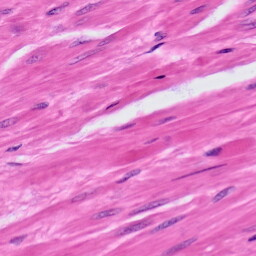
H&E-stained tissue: Prostate